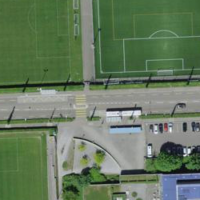
EUNIS habitat code: 53
Species observed at this site:
Tachymarptis melba